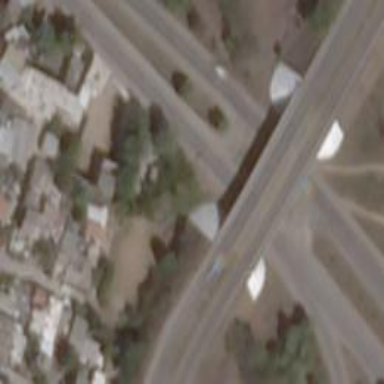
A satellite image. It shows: Primary link highway crossing bridge.